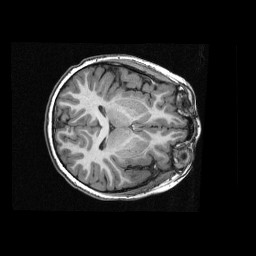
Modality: T1w
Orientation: axial
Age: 9
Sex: male
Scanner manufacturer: siemens
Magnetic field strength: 3 T
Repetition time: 2.3 s
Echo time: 0.00336 s